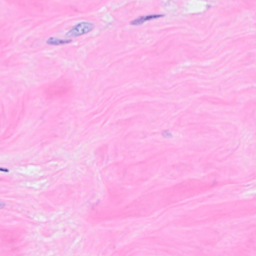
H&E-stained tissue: Breast